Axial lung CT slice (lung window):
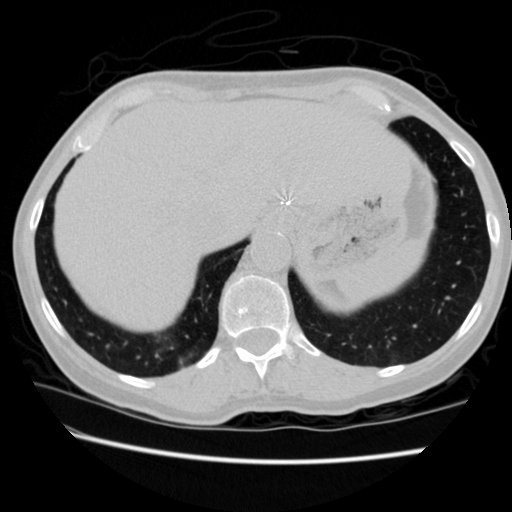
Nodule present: no